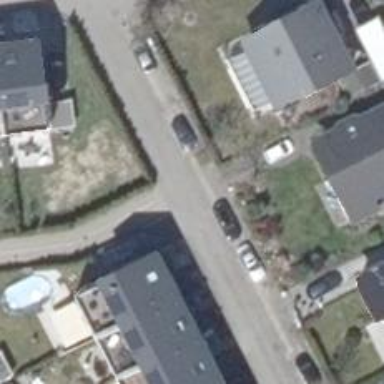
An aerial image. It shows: Living street.